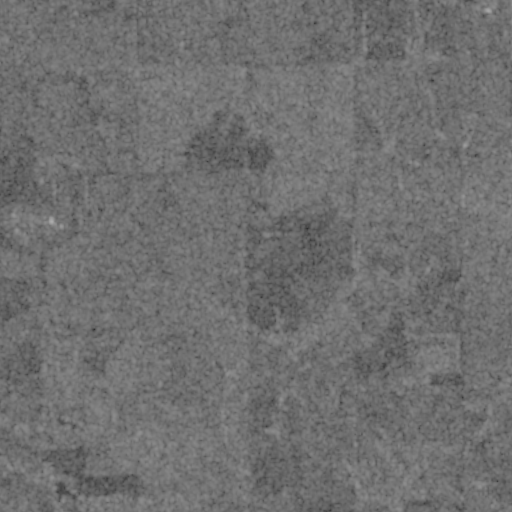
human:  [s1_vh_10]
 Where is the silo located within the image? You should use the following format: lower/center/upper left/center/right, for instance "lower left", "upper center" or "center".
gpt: The silo is located in the lower center of the image.
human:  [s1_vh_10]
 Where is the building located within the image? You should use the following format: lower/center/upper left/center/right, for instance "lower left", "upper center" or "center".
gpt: The building is located in the lower of the image.
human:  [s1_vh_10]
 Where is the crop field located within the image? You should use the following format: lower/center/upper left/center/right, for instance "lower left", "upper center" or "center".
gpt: There is no crop field in the image.

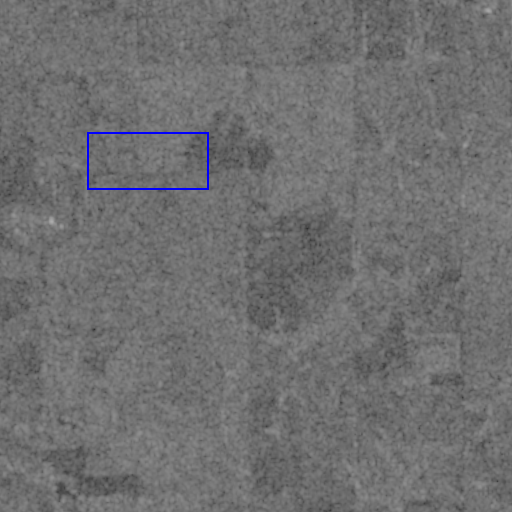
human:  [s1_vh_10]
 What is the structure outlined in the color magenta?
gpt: There is no magenta outline.
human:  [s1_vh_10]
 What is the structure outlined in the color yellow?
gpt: There is no structure outlined in yellow.